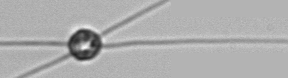
Label: Chaetoceros_danicus